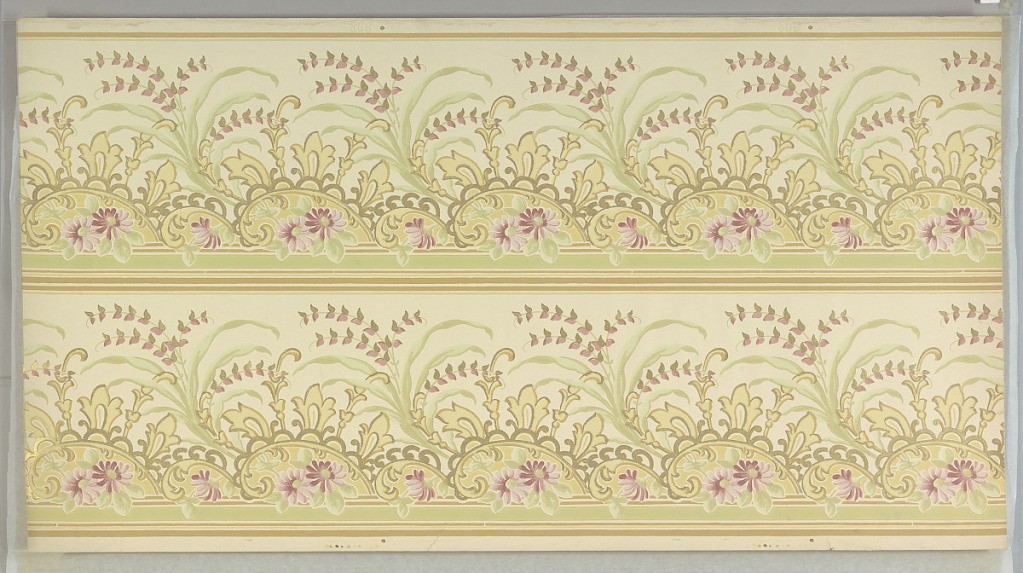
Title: Frieze
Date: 1905–1915
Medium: Machine-printed paper
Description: Printed two across. Stylized scrolling foliage and flowers in formation similar to wave pattern. Printed on tan ground.